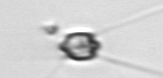
Label: Chaetoceros_didymus